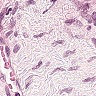
Metastatic tissue present: no